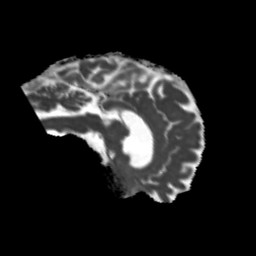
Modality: MD
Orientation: sagittal
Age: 70
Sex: male
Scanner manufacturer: siemens
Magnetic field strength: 3 T
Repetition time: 5.25 s
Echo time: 0.08 s